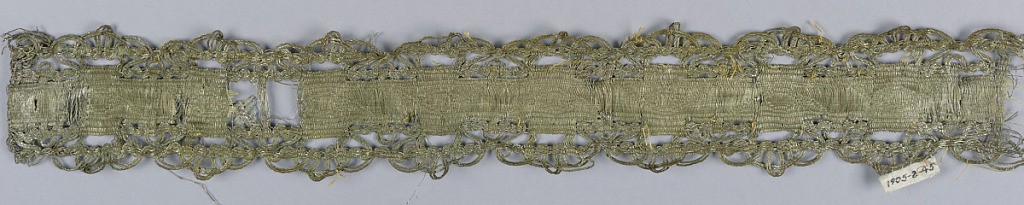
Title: Trimming
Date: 17th century
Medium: silk, silver metallic thread
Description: Design of a scalloped border in white with silver thread.